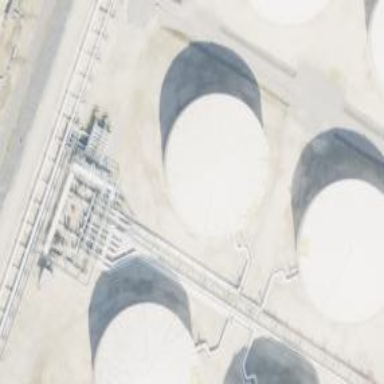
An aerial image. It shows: Storage tank that is man-made.